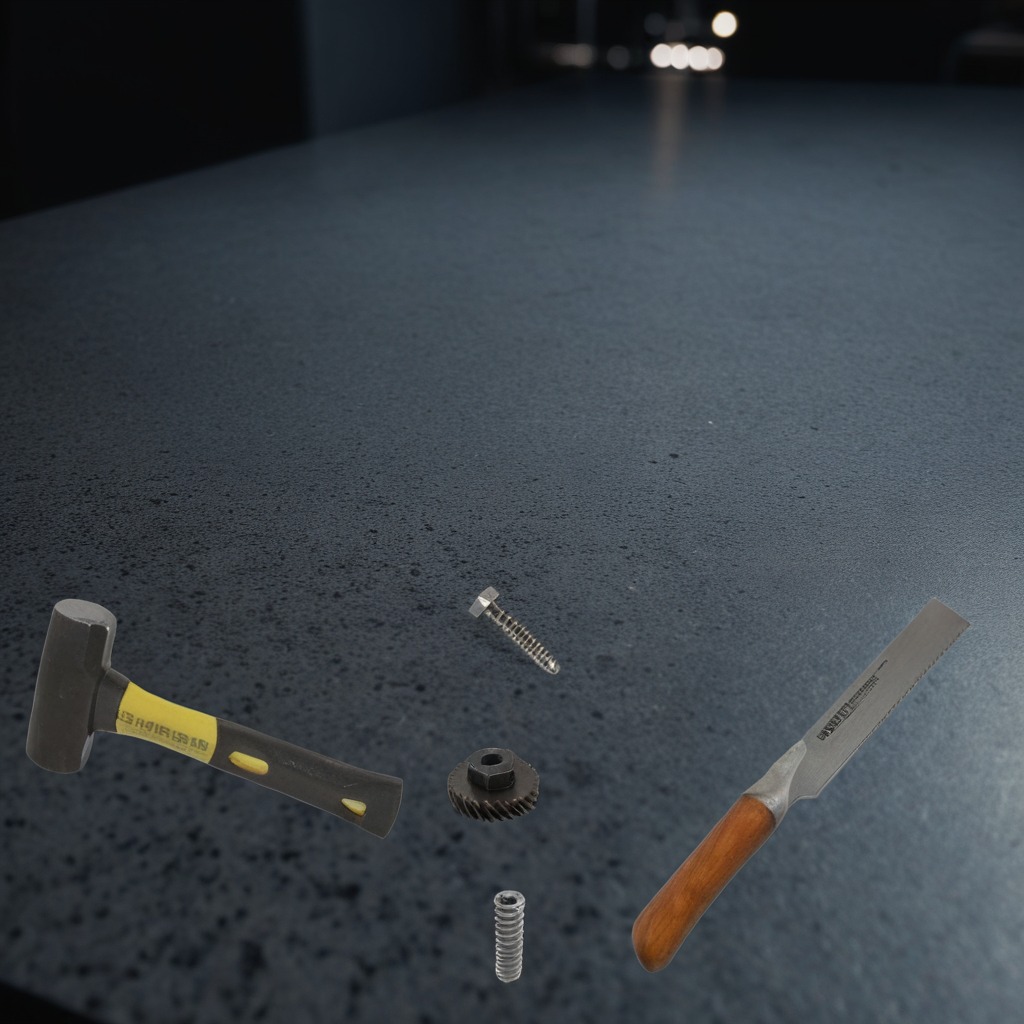
A steel gear with teeth, a hammer, a metal machine screw, a coiled metal spring, and a handheld metal saw are lying on the clean granite table inside a workshop at night.